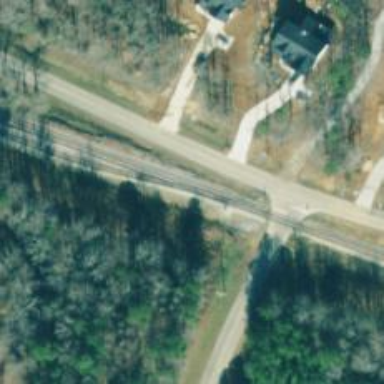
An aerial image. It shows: Railway spur junction.